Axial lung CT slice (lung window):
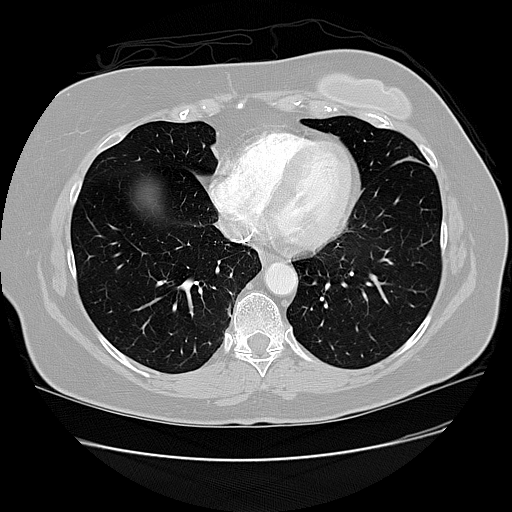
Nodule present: no